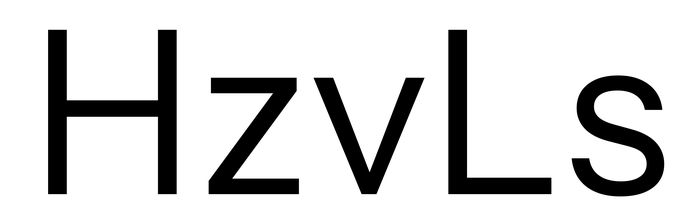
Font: InstrumentSans_Regular